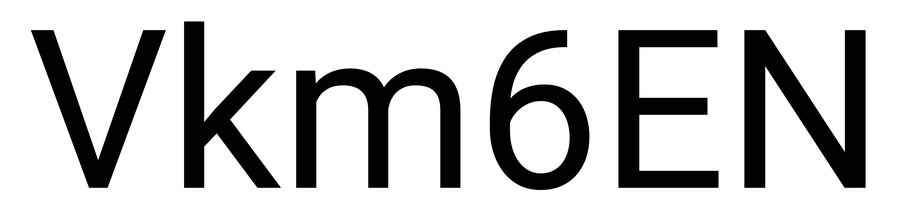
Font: Roboto_Regular